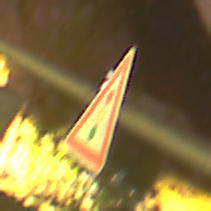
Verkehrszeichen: Lichtzeichenanlage
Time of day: Night
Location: Outdoor (Suburban)
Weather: Clear
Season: NotSpecified
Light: Artificial